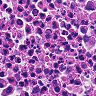
Metastatic tissue present: yes